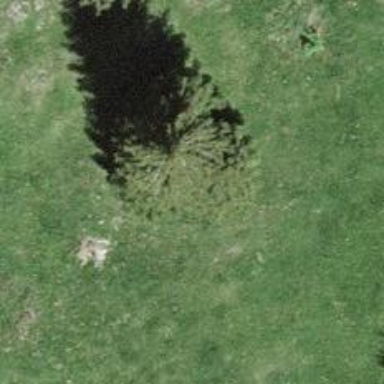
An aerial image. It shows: Beautiful tree in nature.